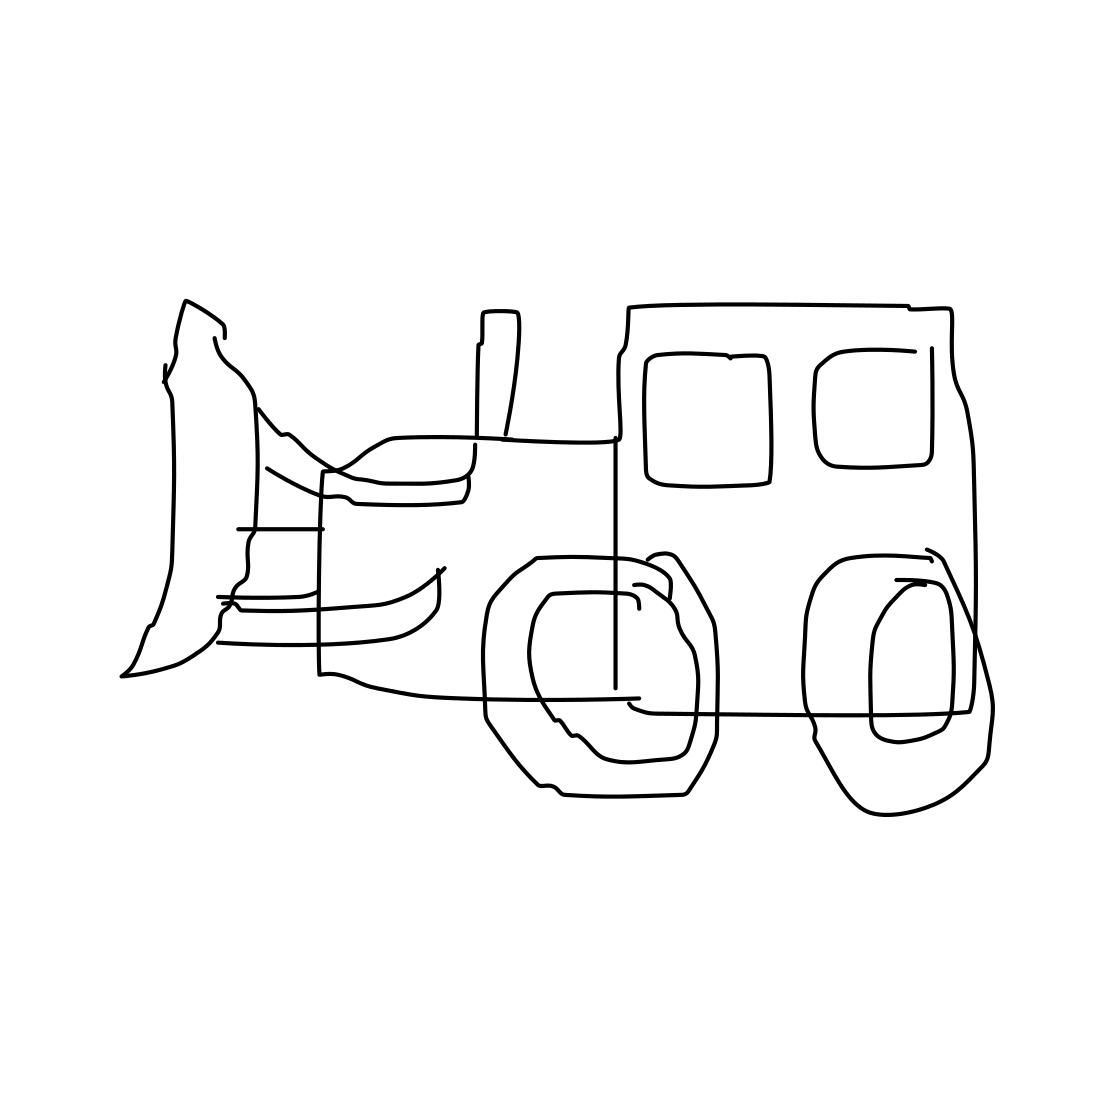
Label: bulldozer